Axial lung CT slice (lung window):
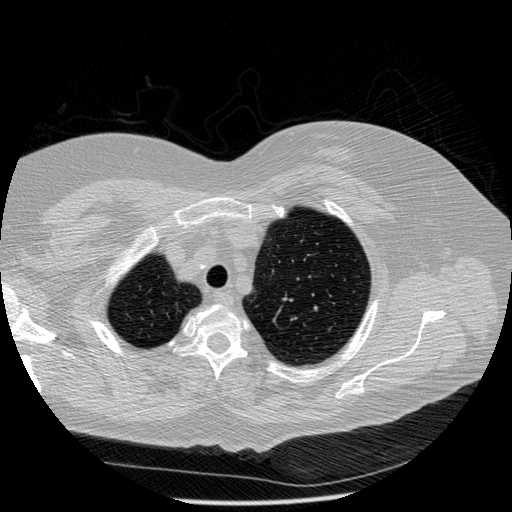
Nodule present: no